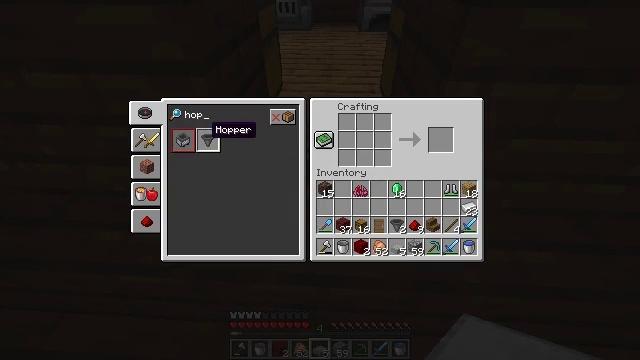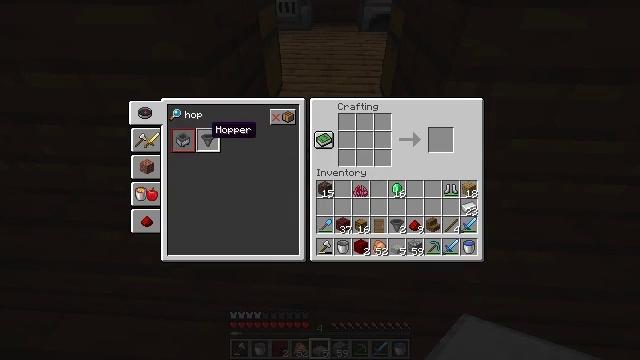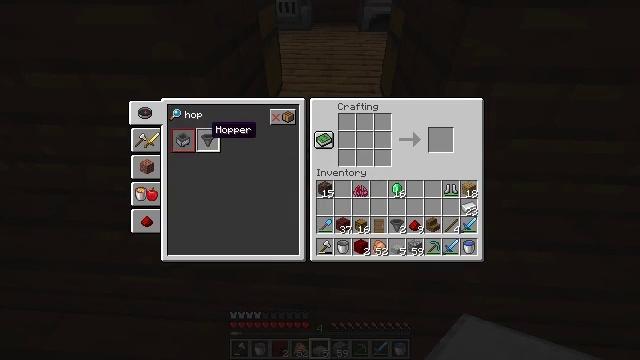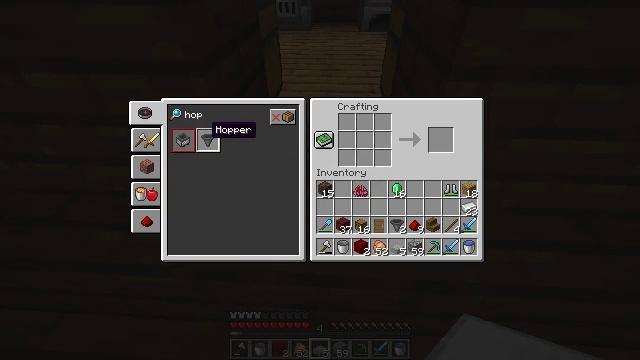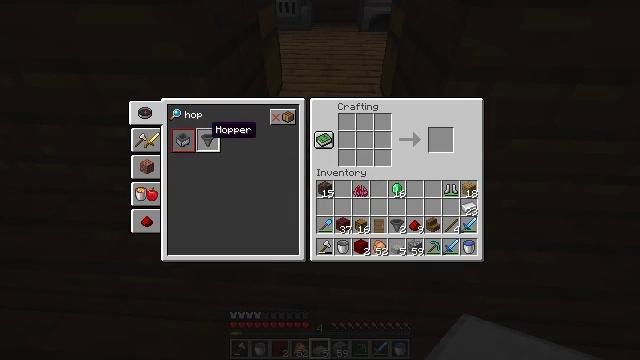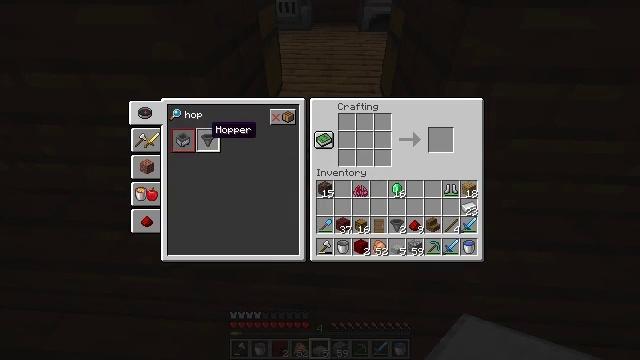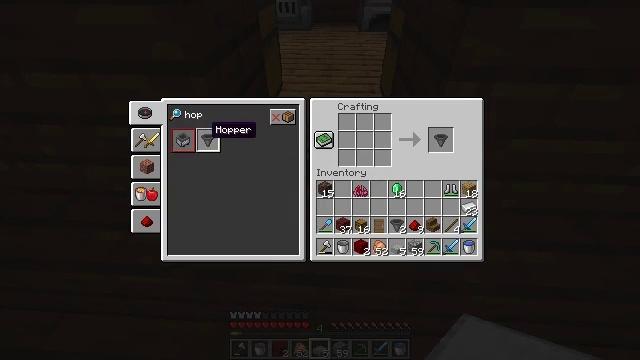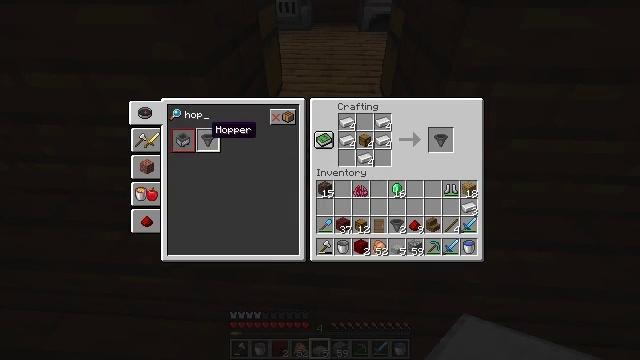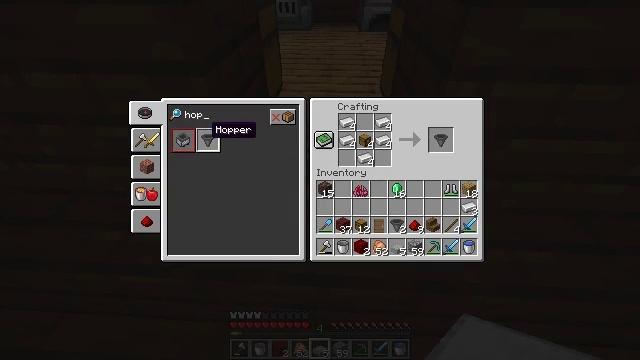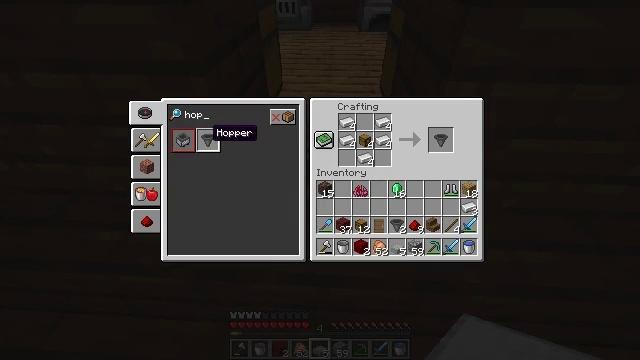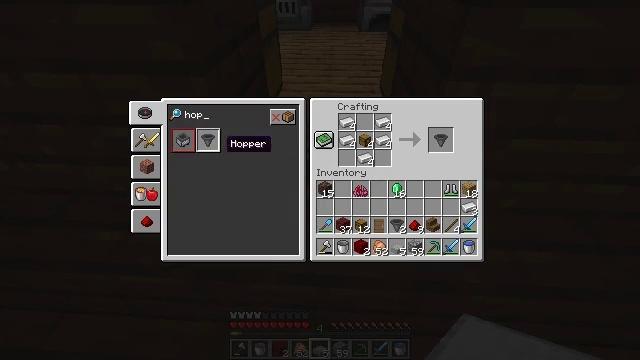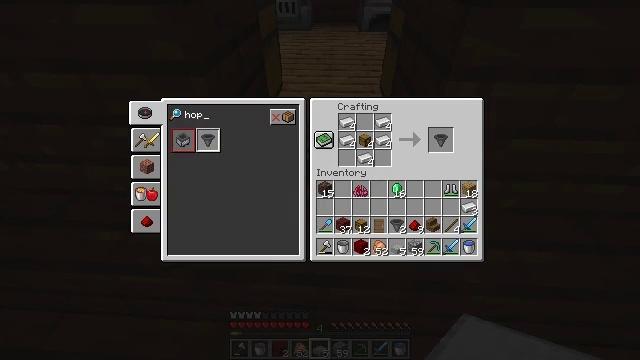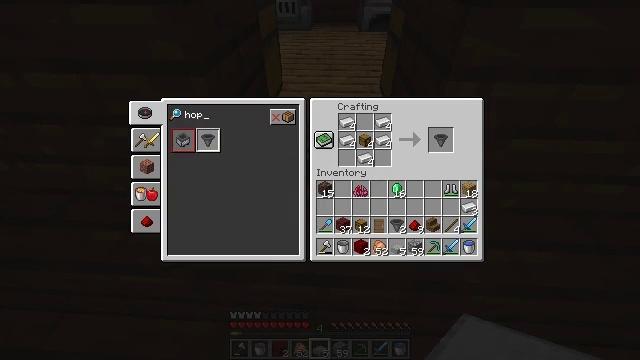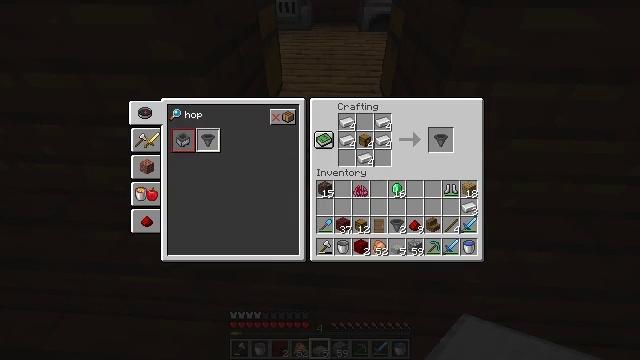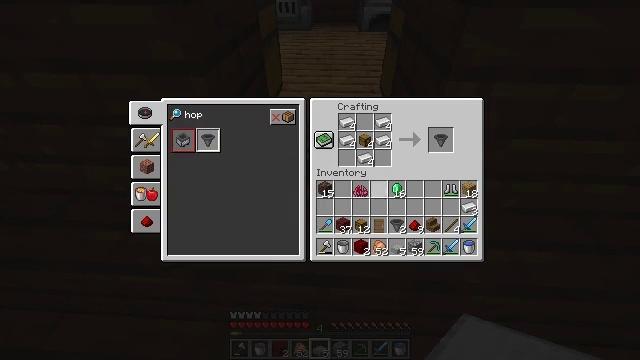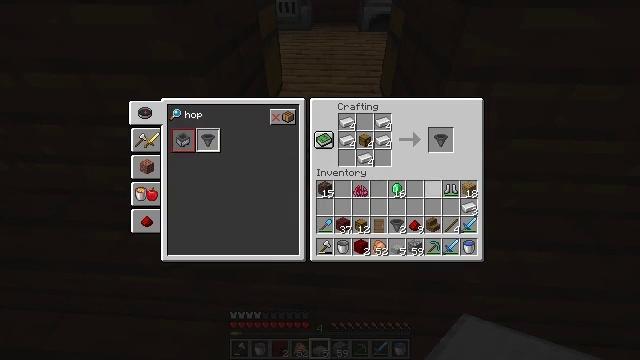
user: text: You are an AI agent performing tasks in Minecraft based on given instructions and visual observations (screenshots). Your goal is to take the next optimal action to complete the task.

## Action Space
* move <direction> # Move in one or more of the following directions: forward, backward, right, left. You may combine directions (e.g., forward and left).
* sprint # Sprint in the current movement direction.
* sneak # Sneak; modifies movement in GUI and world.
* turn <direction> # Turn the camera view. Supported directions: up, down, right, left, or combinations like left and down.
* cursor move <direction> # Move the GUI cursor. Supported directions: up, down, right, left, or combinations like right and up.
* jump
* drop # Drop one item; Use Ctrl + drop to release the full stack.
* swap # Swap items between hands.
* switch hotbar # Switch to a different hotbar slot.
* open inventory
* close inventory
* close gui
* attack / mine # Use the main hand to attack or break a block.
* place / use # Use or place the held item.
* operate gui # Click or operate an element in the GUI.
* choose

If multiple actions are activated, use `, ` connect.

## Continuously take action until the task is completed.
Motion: motion action
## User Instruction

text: Interact with the crafting table to craft a hopper.
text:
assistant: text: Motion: sneak, operate gui
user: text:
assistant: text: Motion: sneak, operate gui
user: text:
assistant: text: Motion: sneak, operate gui
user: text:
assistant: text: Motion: sneak
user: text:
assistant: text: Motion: sneak
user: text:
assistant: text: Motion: sneak
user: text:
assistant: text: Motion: sneak
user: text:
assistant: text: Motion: sneak
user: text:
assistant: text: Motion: sneak
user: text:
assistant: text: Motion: sneak, cursor move right and down
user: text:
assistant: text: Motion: sneak, cursor move right and down
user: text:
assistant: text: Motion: sneak, cursor move right
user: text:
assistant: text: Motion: sneak, cursor move right and down
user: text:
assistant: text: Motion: sneak, cursor move right and down
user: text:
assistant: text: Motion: sneak, cursor move right
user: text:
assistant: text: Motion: sneak, cursor move right and up
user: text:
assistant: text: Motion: sneak, cursor move up
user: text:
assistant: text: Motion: sneak, cursor move up
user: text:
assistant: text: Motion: sneak
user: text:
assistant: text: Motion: sneak
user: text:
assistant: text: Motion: sneak
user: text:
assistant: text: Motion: sneak
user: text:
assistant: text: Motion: sneak, cursor move left
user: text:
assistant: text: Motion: sneak
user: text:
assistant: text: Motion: sneak
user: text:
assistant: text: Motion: sneak, operate gui
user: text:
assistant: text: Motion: sneak, operate gui
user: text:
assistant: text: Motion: sneak, operate gui
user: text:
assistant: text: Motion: sneak
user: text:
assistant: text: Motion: sneak